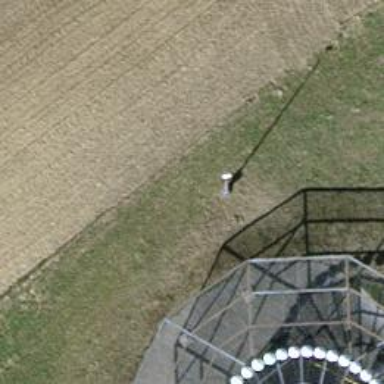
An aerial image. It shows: Mast structure.